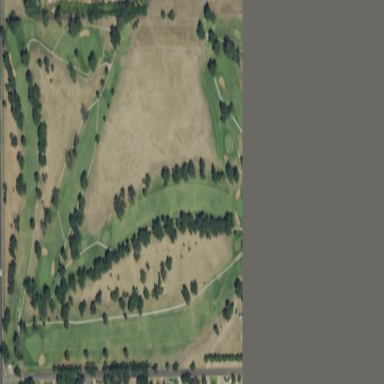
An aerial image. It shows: Golf course.